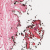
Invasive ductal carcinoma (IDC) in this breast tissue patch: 0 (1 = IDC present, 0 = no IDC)